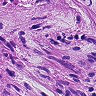
Metastatic tissue present: yes